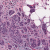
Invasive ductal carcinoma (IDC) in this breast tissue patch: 1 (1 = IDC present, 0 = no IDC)